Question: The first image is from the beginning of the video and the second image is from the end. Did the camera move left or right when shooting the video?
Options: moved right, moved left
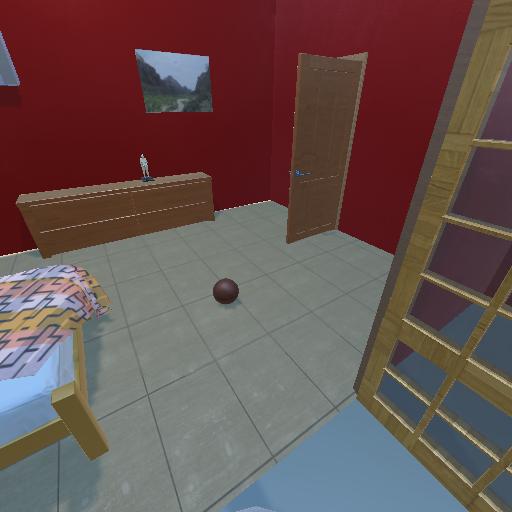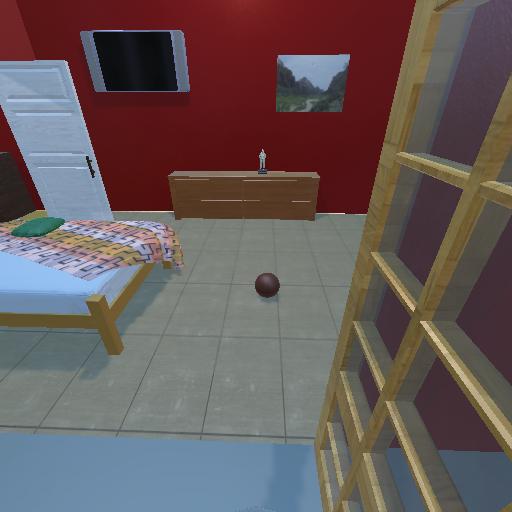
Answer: moved right